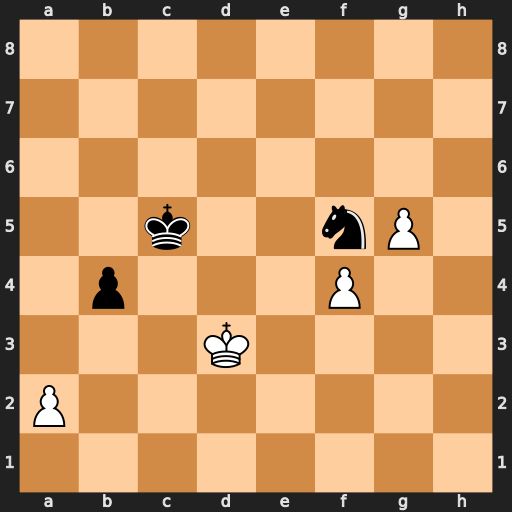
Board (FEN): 8/8/8/2k2nP1/1p3P2/3K4/P7/8
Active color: w
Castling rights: -
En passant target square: -
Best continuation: Ke4 Ng3+ Ke5 Kc6 Ke6 Nh5 f5 Ng7+ Kf6